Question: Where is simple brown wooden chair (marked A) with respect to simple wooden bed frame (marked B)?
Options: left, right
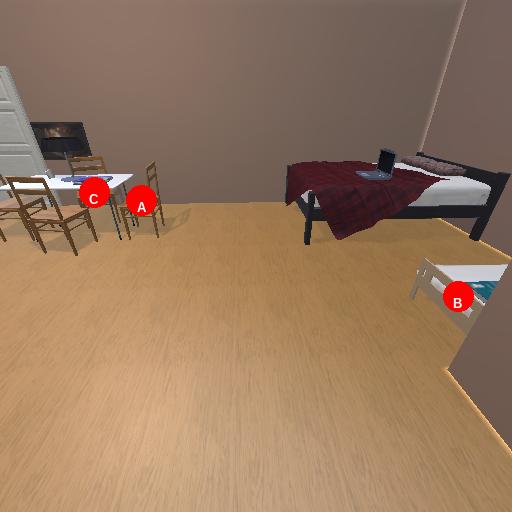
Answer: left